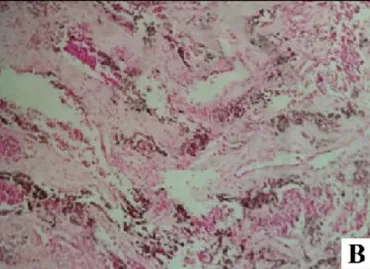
Of the resected specimen.
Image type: pathology (h&e)